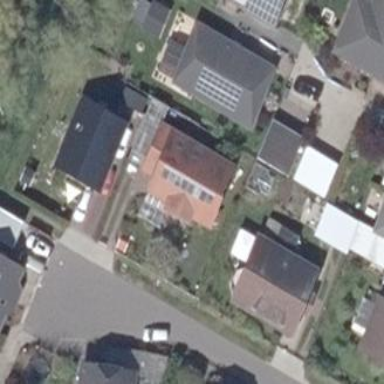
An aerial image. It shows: Detached building.